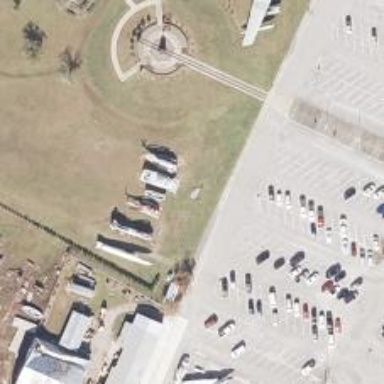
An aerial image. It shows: Historical site featuring war memorial.